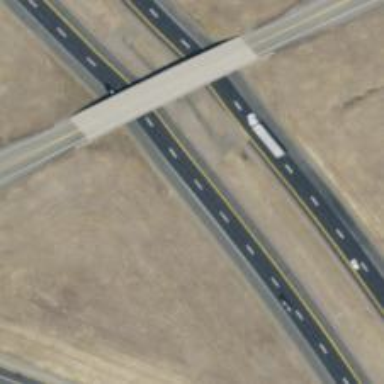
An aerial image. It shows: Motorway.